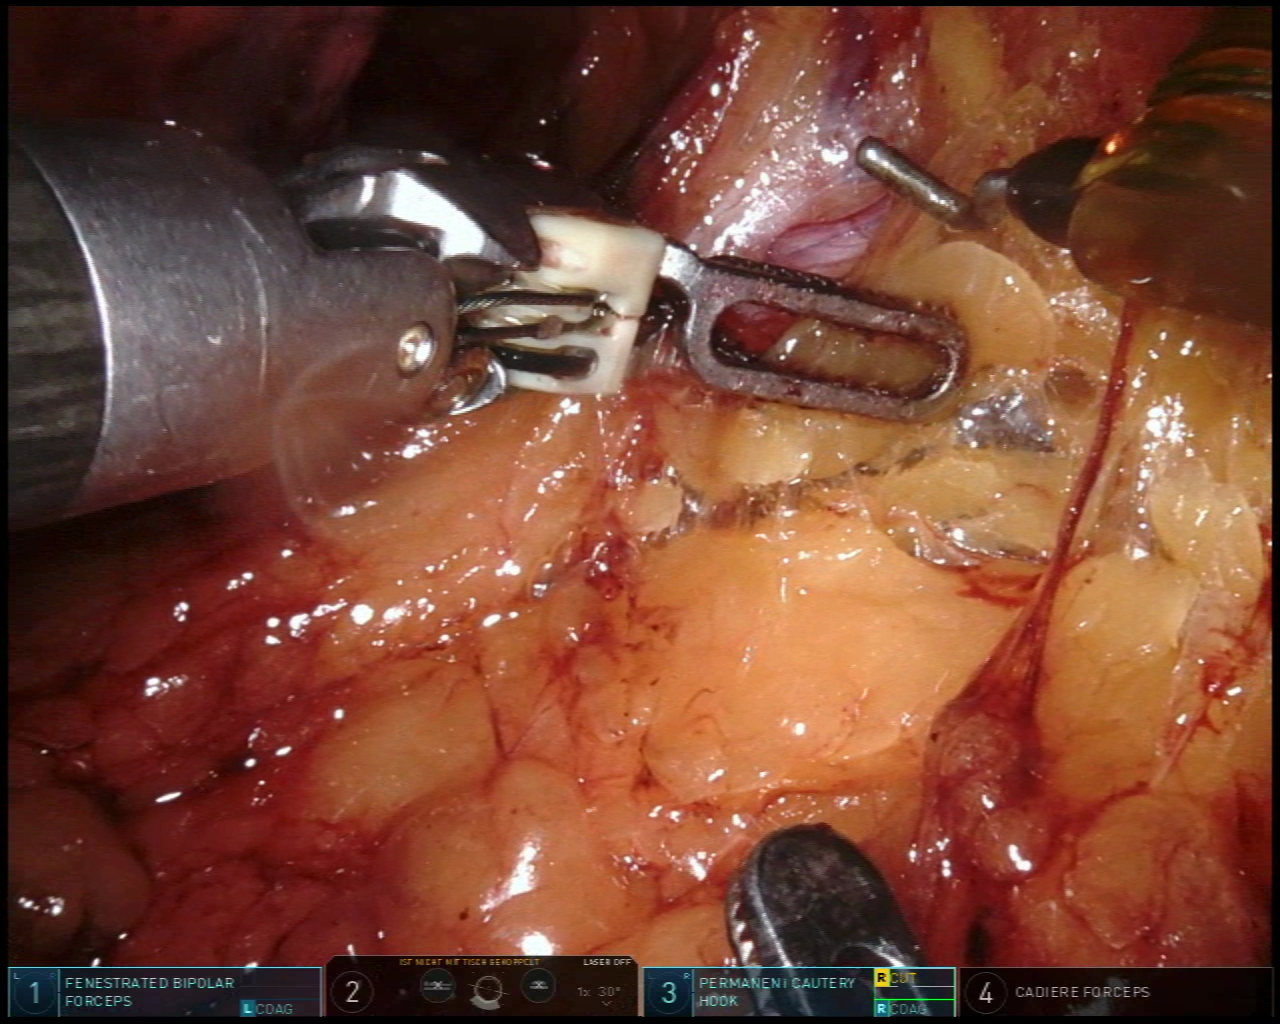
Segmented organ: ureter
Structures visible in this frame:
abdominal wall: no
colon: no
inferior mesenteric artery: no
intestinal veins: no
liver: no
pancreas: no
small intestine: no
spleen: no
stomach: no
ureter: yes
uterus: no
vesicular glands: no